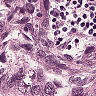
Metastatic tissue present: yes